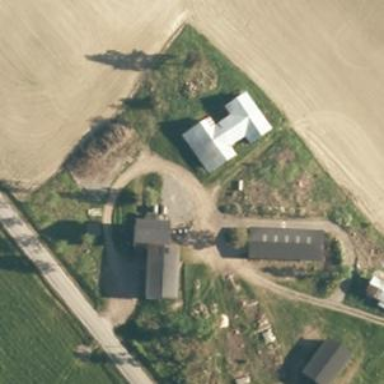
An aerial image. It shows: Farmyard area.